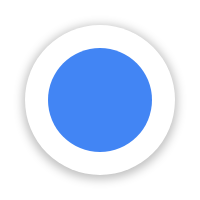
Cursor type: arrow
OS/theme: linux-google-cursor
Variant: blue